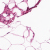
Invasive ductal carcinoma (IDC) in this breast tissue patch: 0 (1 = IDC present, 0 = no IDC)